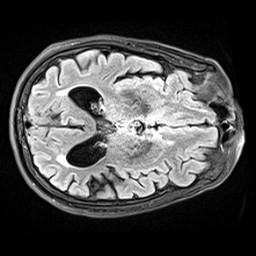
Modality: FLAIR
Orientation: axial
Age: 72
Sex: male
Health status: healthy
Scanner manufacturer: siemens
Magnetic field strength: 3 T
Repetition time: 9 s
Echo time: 0.088 s